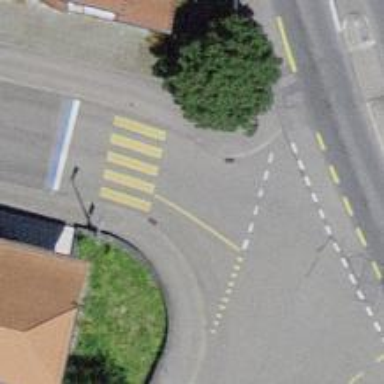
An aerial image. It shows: Marked crossing on the road.